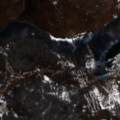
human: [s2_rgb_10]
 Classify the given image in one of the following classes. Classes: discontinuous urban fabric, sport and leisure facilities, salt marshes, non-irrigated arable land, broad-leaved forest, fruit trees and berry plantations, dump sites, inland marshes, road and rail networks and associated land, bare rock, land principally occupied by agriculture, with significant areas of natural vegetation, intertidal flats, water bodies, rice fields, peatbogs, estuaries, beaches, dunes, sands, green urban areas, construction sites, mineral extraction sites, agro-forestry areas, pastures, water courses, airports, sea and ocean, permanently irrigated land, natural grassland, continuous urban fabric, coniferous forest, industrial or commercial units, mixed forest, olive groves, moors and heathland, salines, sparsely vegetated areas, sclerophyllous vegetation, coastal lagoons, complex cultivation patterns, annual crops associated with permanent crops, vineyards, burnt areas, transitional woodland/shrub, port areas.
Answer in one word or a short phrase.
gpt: land principally occupied by agriculture, with significant areas of natural vegetation, broad-leaved forest, natural grassland, transitional woodland/shrub